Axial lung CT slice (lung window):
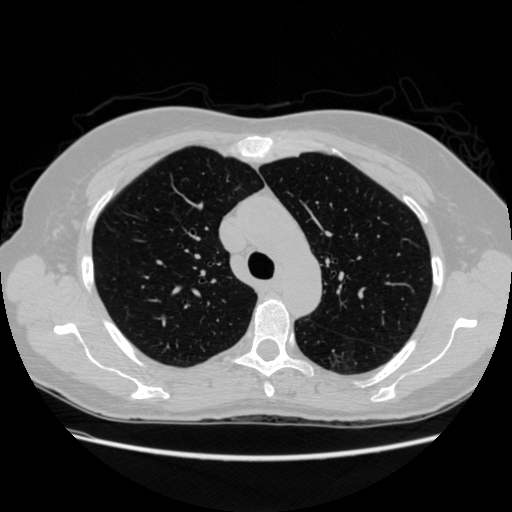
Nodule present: yes
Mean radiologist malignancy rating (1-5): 4.5